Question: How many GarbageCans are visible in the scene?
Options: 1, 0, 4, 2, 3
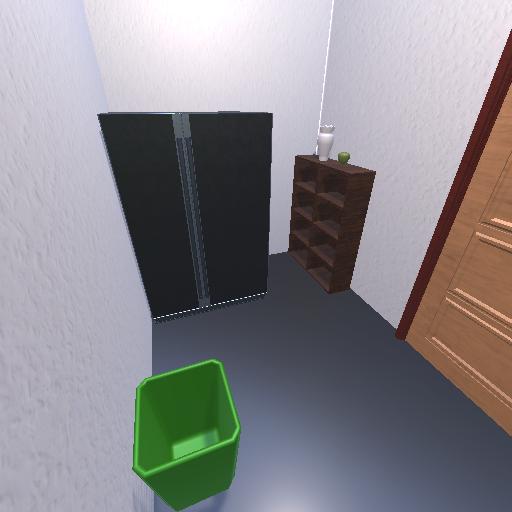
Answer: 1